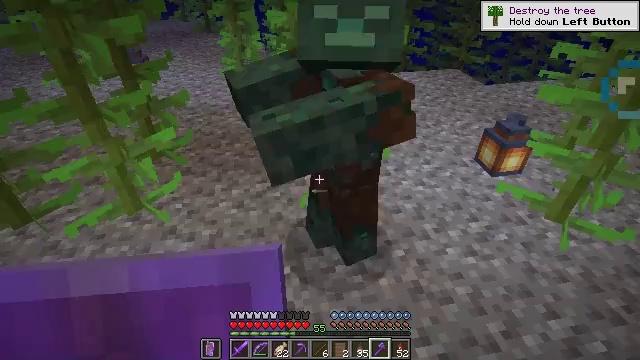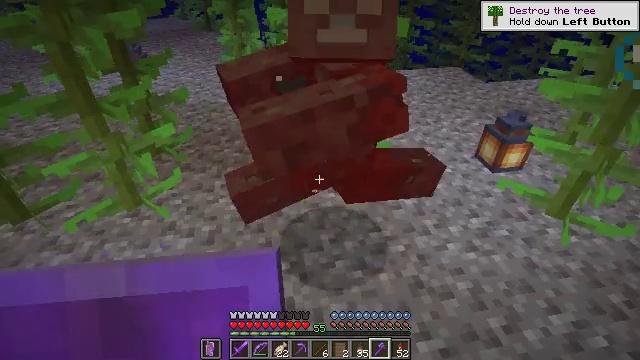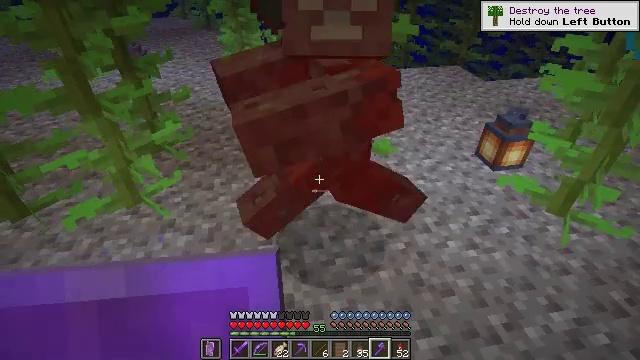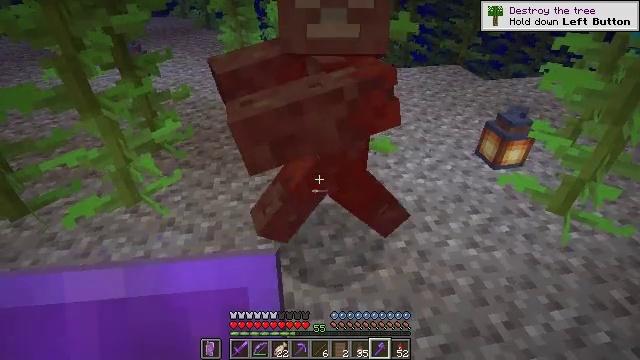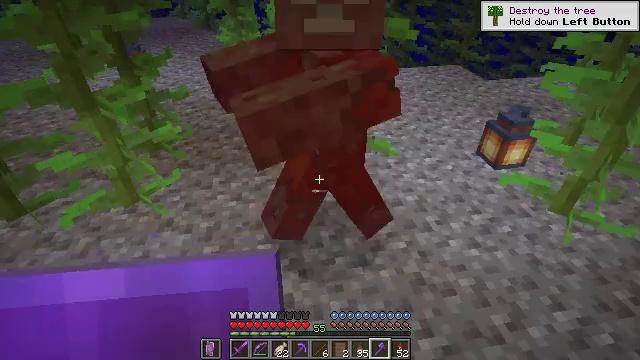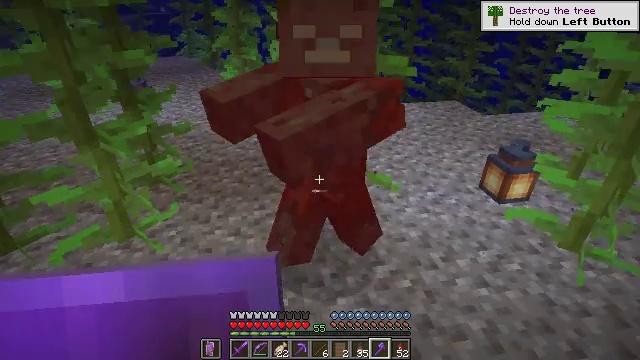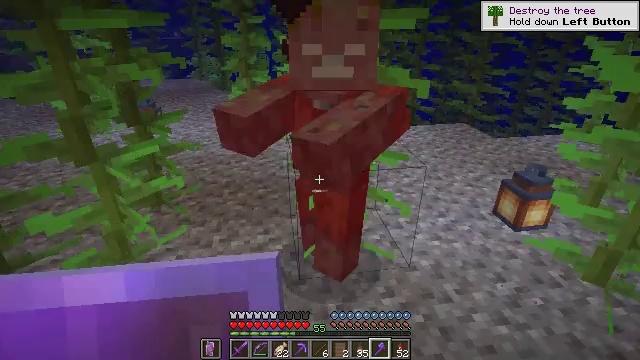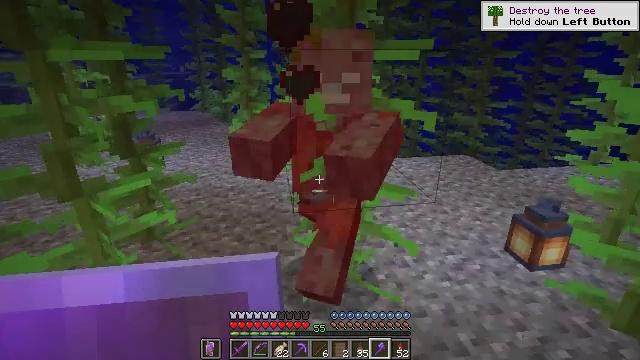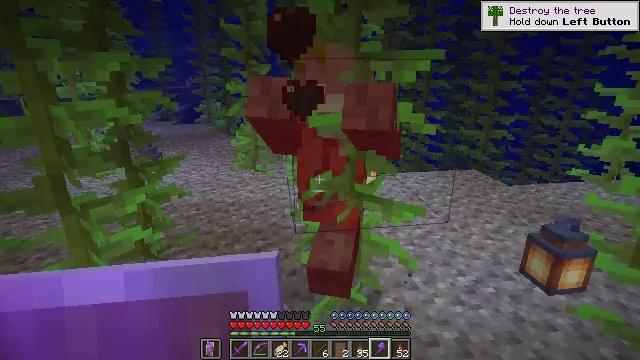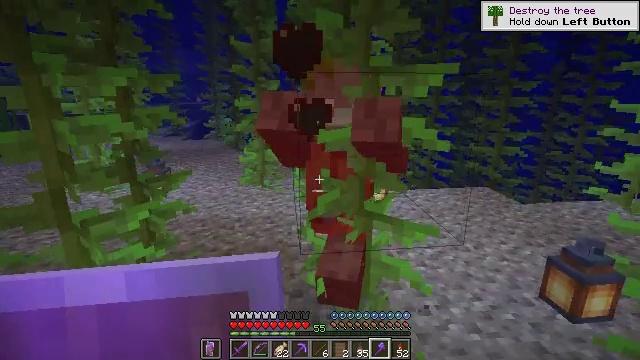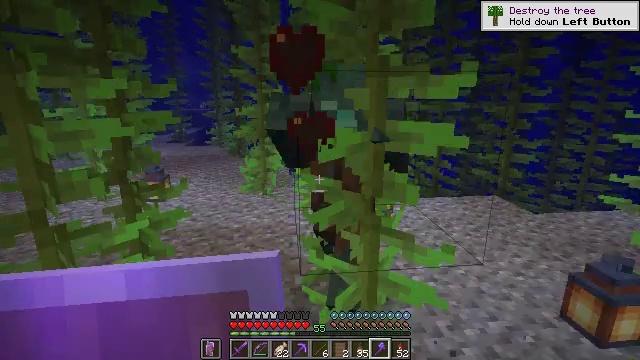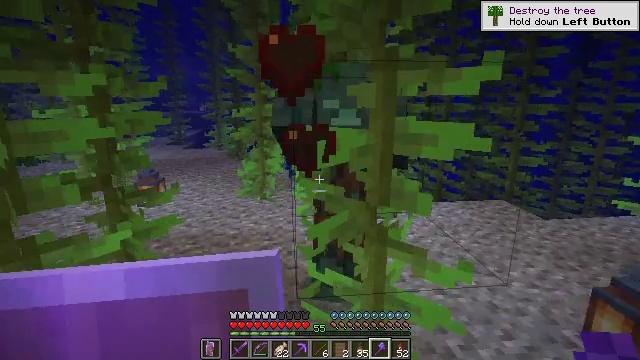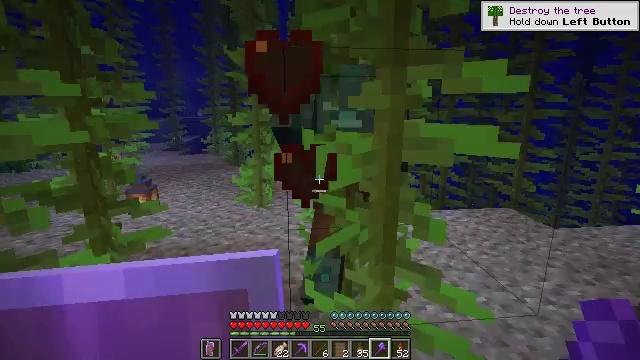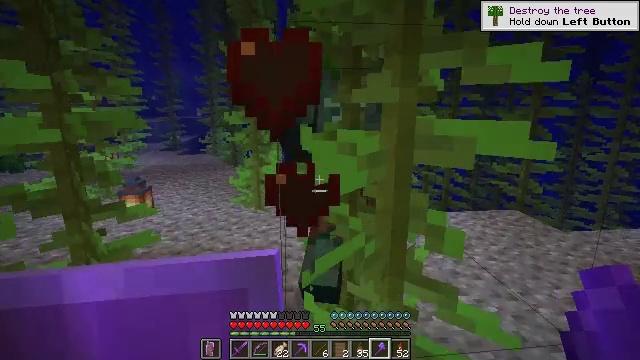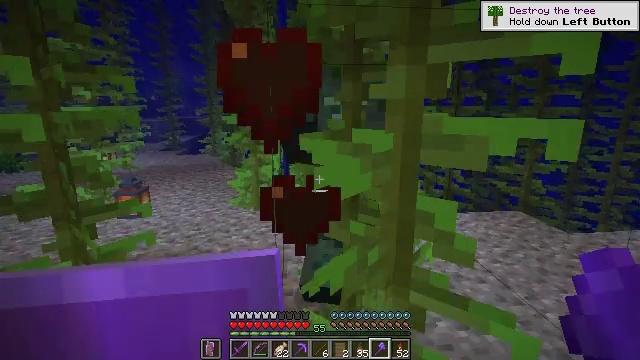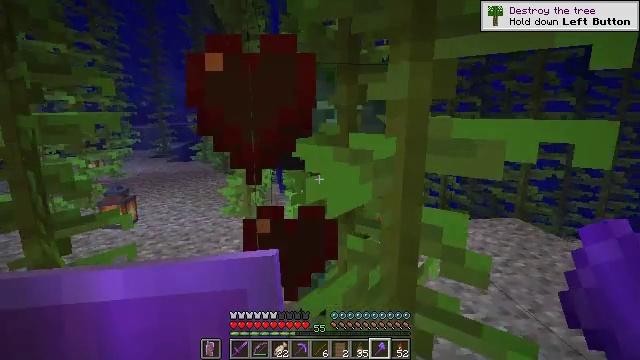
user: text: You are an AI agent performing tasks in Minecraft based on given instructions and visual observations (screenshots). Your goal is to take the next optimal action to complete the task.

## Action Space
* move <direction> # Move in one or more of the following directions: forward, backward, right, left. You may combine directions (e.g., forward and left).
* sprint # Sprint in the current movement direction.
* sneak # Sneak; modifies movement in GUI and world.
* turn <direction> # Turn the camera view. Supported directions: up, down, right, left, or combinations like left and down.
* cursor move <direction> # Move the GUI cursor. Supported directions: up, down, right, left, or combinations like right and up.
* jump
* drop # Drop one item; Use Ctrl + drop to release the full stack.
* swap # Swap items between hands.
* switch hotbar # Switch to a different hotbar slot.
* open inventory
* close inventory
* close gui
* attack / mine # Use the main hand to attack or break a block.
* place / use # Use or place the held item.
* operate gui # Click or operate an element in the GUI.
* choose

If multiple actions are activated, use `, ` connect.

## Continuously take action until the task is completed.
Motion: motion action
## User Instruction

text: Collect kelp plant from the sea.
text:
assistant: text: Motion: no_op
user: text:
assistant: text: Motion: no_op
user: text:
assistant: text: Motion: no_op
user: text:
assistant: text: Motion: move forward
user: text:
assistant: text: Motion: move forward, turn up
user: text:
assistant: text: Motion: move forward, turn left and up
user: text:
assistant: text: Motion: move forward, turn up
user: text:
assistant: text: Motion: move forward, turn up
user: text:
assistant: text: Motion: move forward, turn left and up
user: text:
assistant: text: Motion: move forward, turn up
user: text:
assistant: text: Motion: move forward
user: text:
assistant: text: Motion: move forward, turn up
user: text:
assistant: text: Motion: move forward
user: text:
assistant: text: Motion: move forward
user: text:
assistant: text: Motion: turn right and up
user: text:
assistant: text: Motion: turn right
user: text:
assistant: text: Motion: turn right
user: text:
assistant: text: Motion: move forward
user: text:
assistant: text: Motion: move forward
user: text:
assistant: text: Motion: move forward
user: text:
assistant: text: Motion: move forward
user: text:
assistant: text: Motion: move forward
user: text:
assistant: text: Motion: move forward
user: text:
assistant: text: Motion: move forward
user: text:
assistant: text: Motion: move forward and move left
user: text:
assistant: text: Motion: move forward and move left
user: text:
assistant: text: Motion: move forward and move left, turn right
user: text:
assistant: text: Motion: move forward and move left, turn right
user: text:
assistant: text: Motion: move forward, turn right
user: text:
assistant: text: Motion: no_op